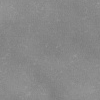
Atmospheric dust classification: dusty